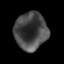
Tissue: prostate
Cell type: T cells
Senescence score: 0.3565
Nuclear area (px): 1201
Mean DAPI intensity: 70.693